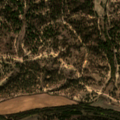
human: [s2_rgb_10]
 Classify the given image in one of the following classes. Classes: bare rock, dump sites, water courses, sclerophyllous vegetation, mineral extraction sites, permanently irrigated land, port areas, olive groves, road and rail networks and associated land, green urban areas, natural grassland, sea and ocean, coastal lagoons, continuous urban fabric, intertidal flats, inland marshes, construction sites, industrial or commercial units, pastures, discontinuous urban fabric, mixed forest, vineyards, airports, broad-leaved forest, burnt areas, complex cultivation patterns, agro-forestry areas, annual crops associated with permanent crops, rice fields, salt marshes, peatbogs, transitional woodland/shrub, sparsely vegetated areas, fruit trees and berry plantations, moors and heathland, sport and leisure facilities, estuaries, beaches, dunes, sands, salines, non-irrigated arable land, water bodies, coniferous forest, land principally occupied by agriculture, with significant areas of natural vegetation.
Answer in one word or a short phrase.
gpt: non-irrigated arable land, agro-forestry areas, broad-leaved forest, mixed forest